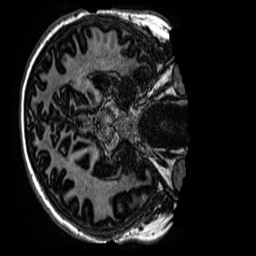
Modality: MP2RAGE
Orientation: axial
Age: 13
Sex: female
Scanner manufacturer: siemens
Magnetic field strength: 3 T
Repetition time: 4 s
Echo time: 0.00299 s